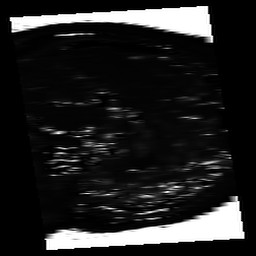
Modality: T2map
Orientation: sagittal
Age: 32
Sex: male
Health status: ill